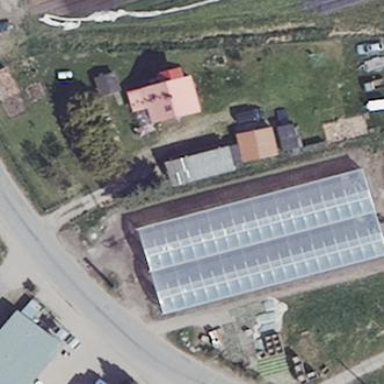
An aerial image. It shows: Greenhouse used for horticulture.